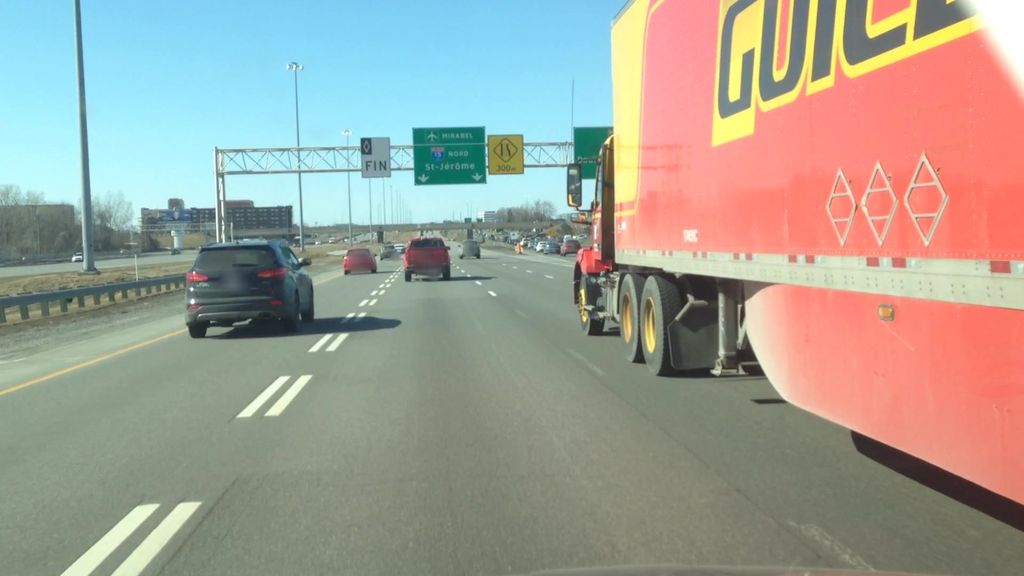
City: montreal